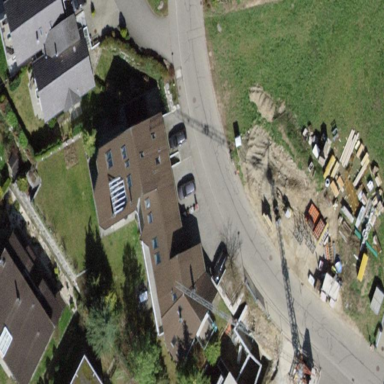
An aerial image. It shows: Semidetached house.